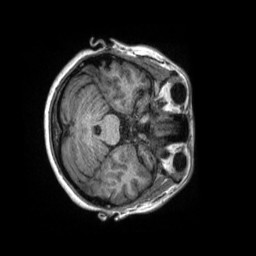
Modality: T1w
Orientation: axial
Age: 39
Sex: female
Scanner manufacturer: siemens
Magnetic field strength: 3 T
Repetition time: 2.3 s
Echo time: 0.00288 s